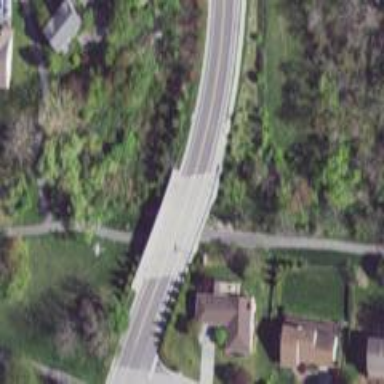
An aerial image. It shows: Asphalt tertiary road on bridge.